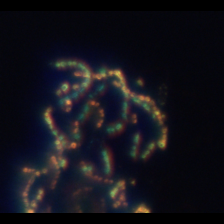
Taxon: Chaetoceros
Group: Diatoms